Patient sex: M
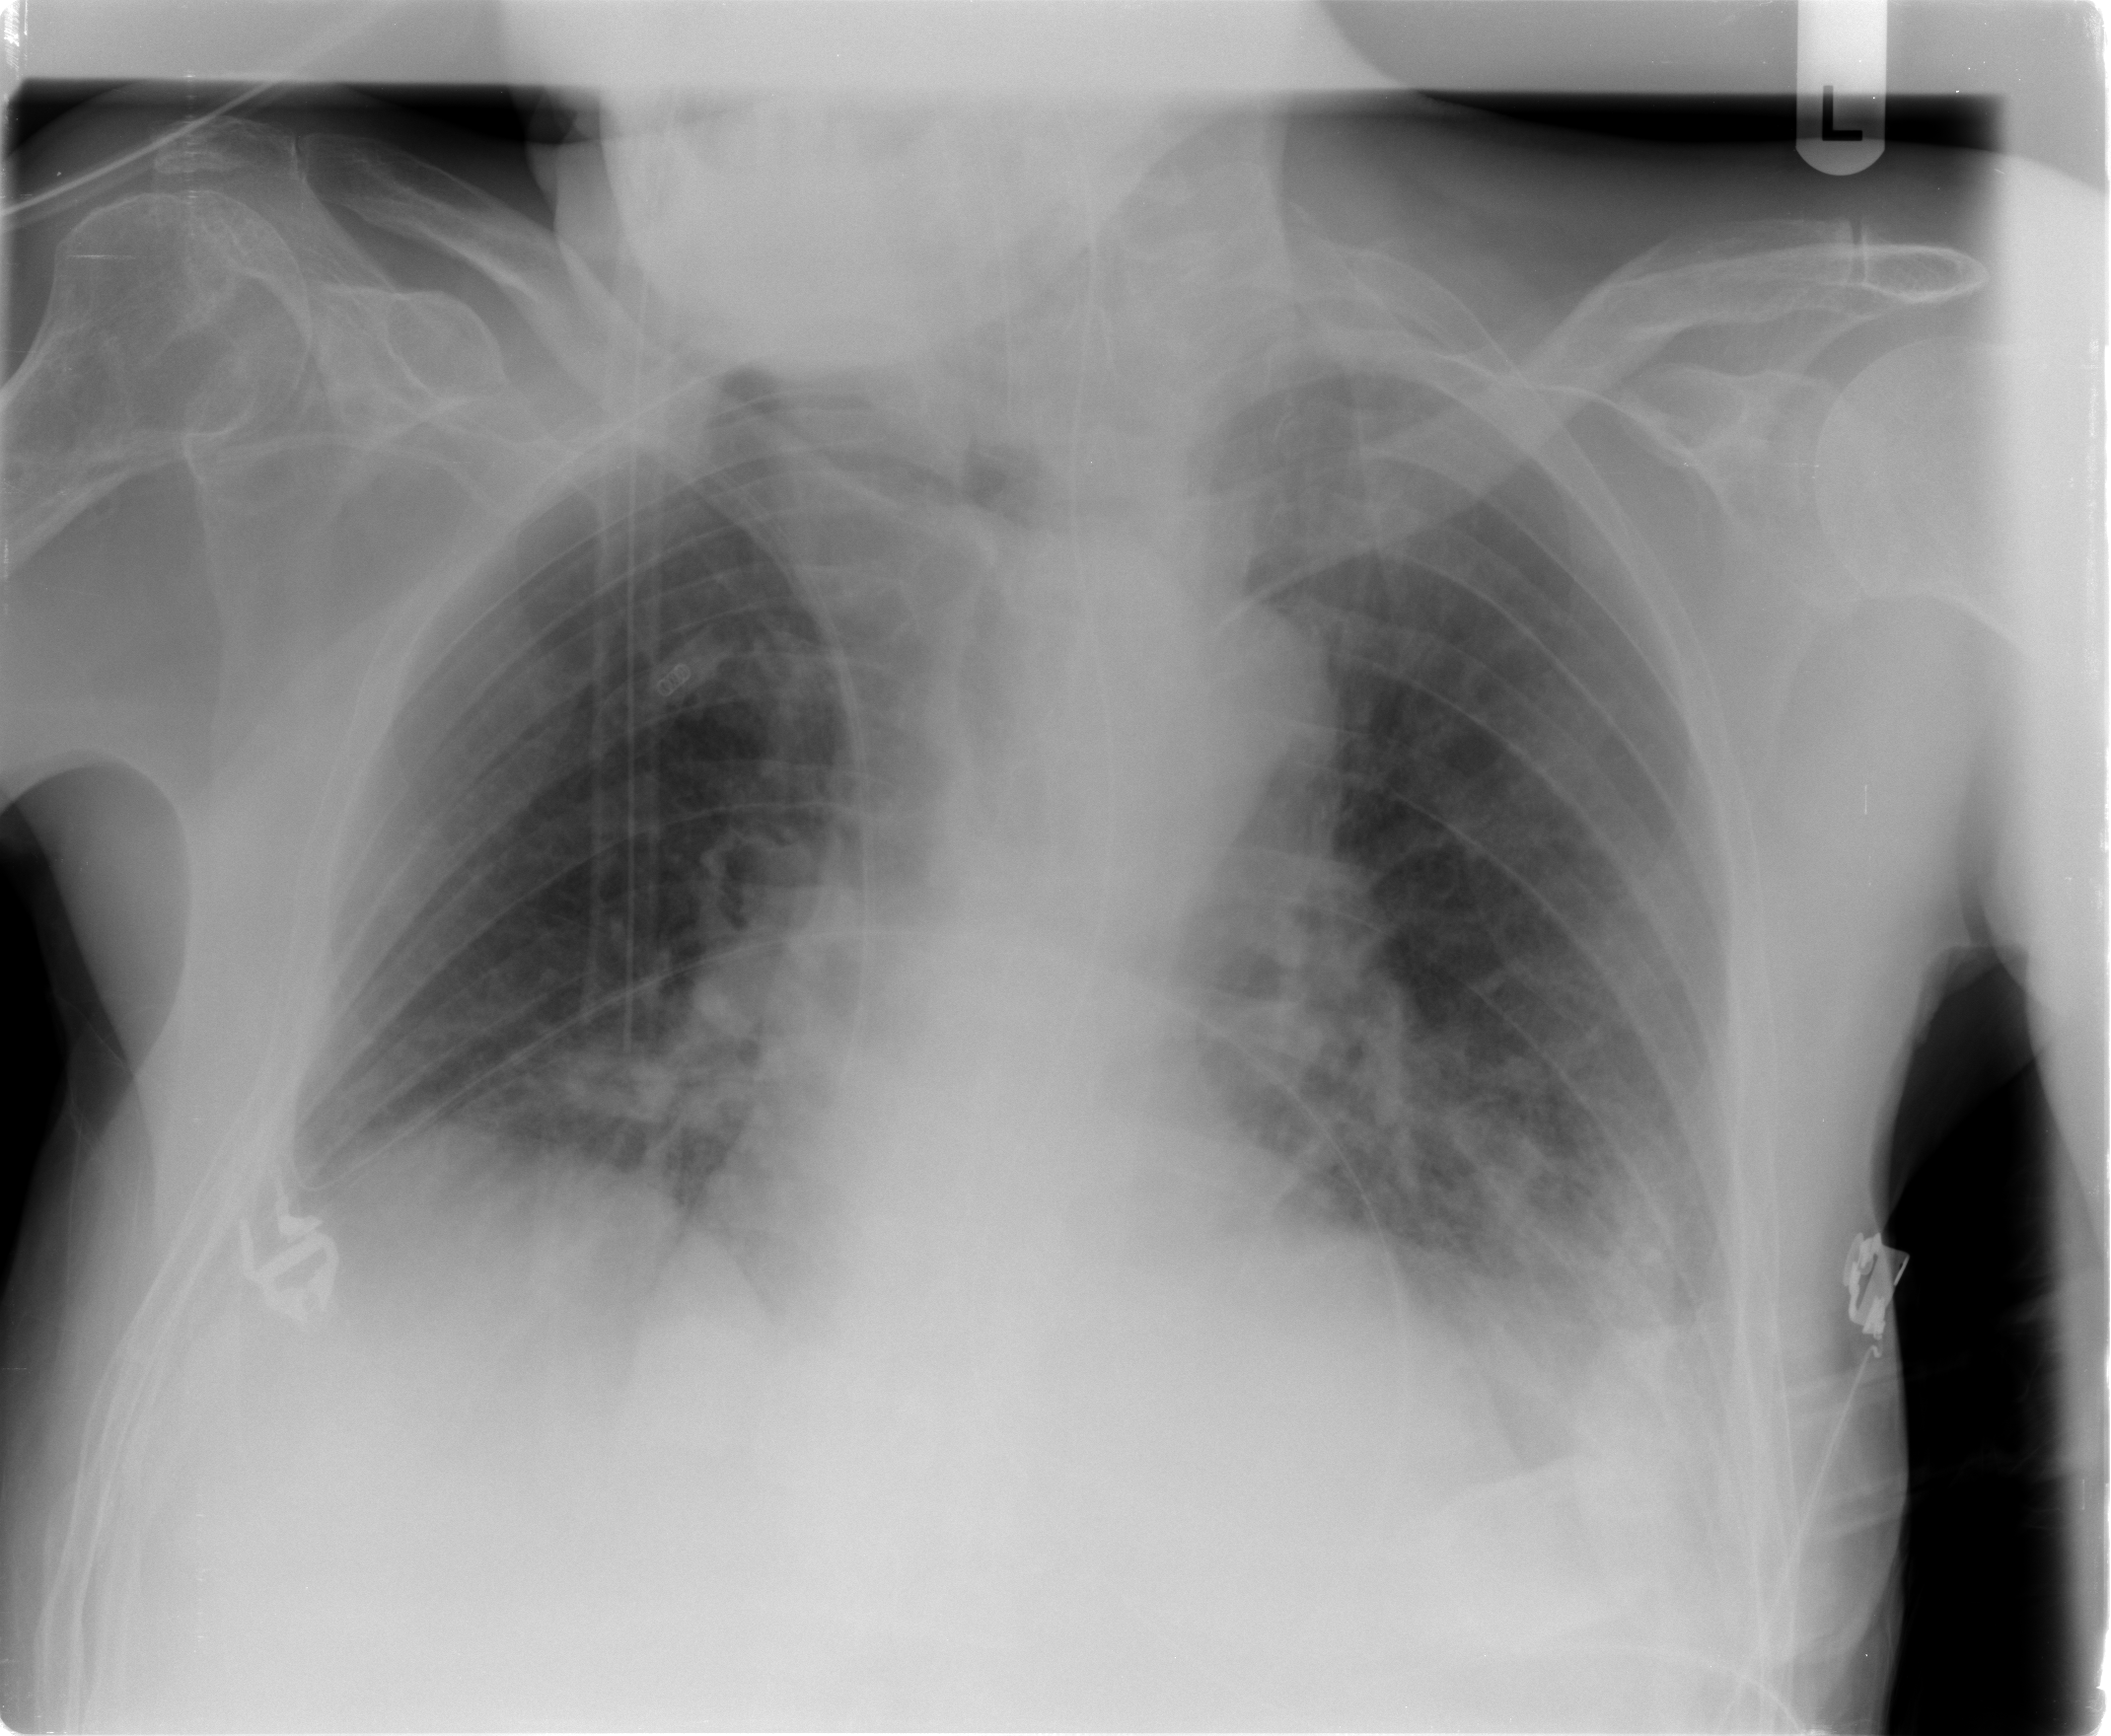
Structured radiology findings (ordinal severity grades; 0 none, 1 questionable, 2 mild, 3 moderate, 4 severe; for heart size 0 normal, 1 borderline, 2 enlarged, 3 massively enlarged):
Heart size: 1
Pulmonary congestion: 0
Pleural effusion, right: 1
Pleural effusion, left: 2
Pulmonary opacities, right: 0
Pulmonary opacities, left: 2
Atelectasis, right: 0
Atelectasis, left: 2